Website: lowes
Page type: stored-credit-cards
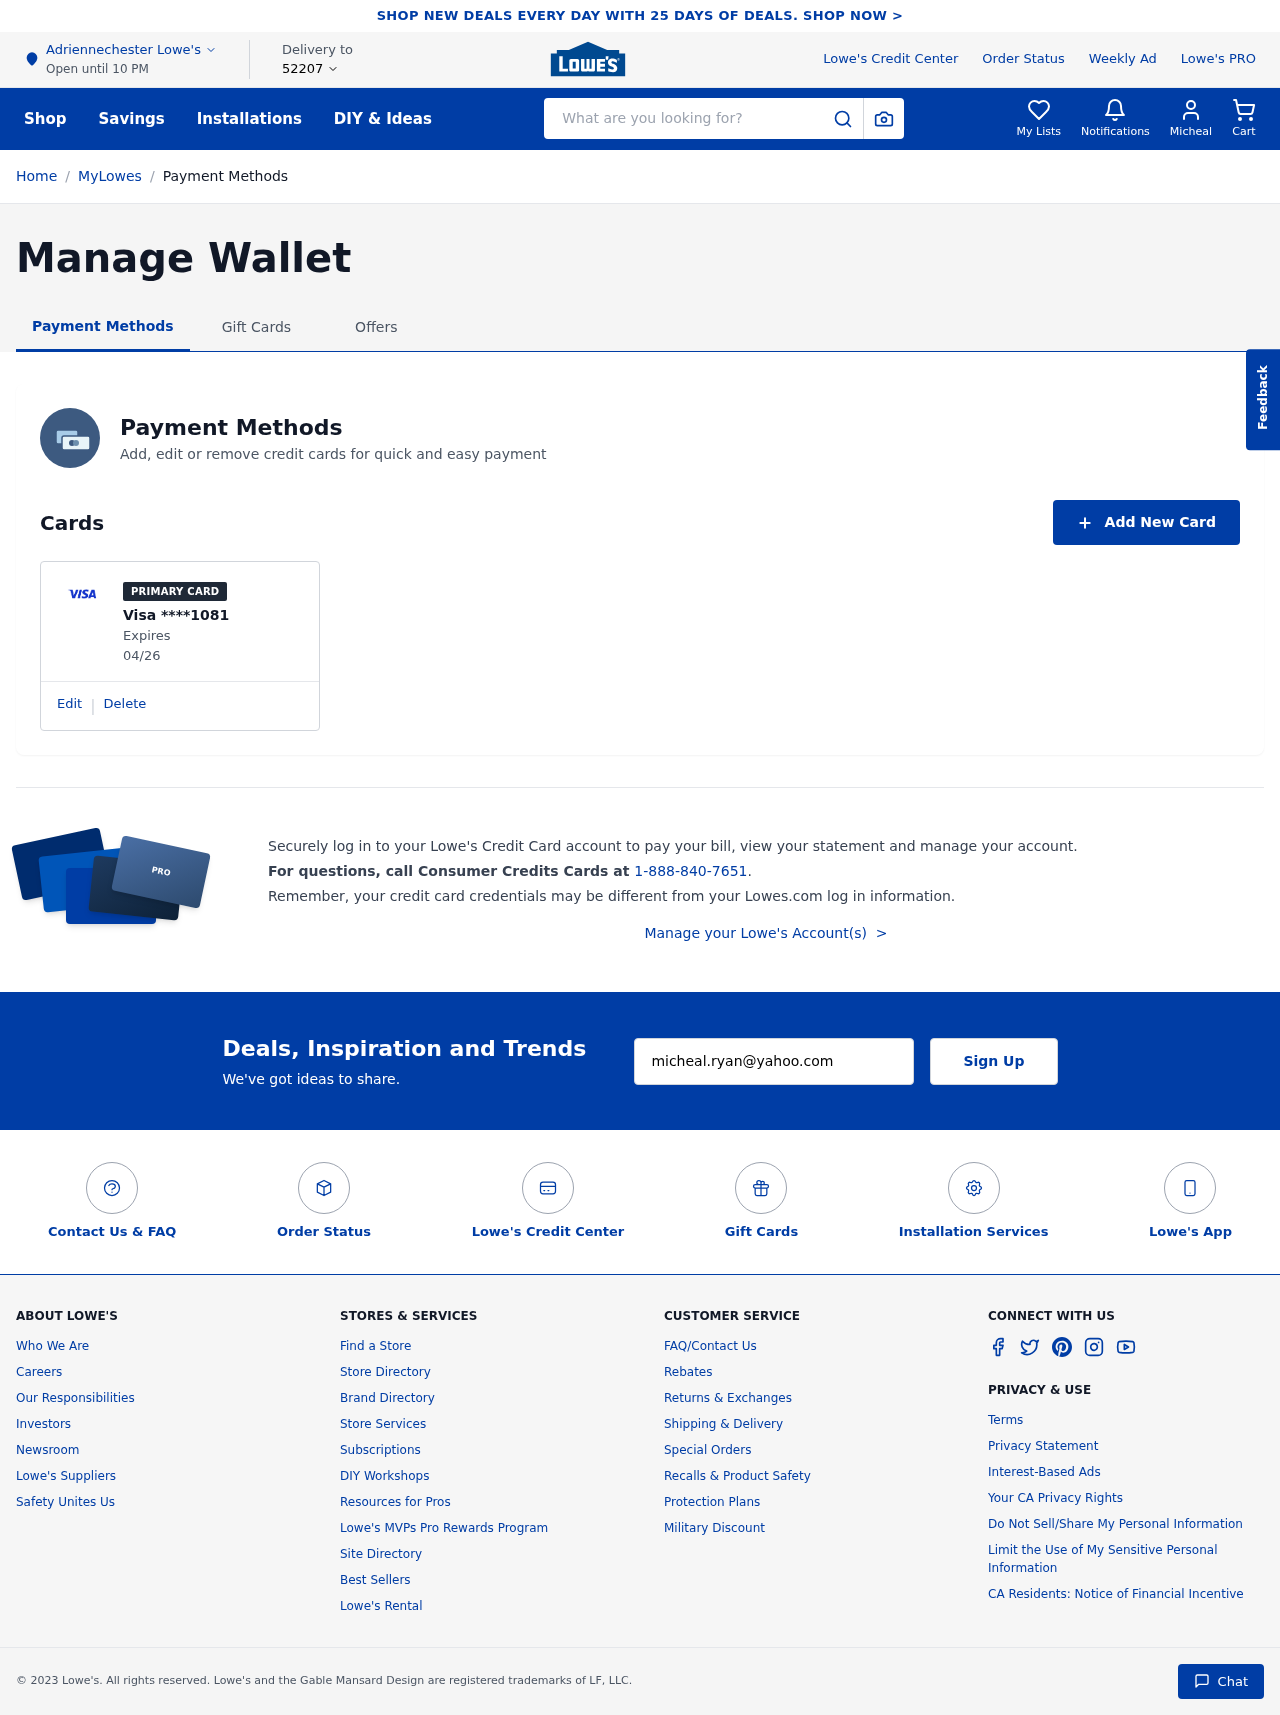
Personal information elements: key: PII_CARD_EXPIRY
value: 04/26
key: PII_CARD_LAST4
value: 1081
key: PII_CARD_TYPE
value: Visa
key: PII_CITY
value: Adriennechester
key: PII_EMAIL
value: micheal.ryan@yahoo.com
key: PII_FIRSTNAME
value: Micheal
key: PII_POSTCODE
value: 52207
Search elements: key: HEADER_SEARCH
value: What are you looking for?